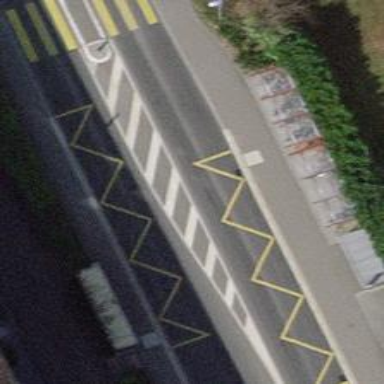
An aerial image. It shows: Bus stop with shelter for public transport.